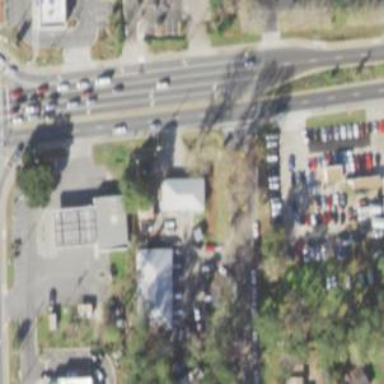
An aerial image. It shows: Commercial area containing car repair shop.